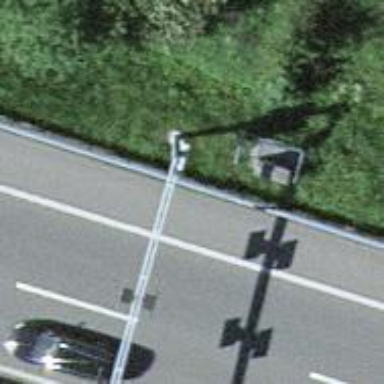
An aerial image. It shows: Gantry with signals.